Field crop: maize
Growth stage: 1
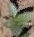
Species: datura